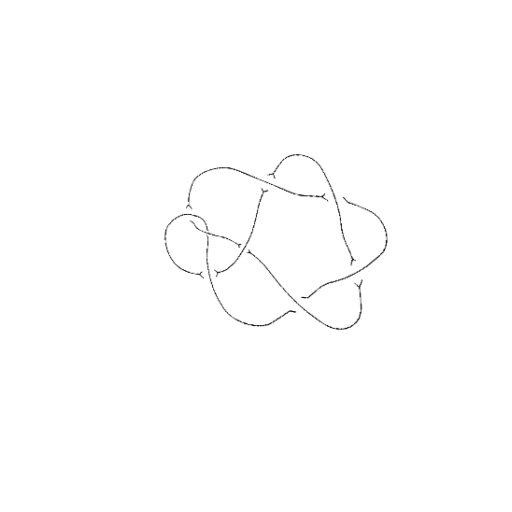
Crossing number: 8